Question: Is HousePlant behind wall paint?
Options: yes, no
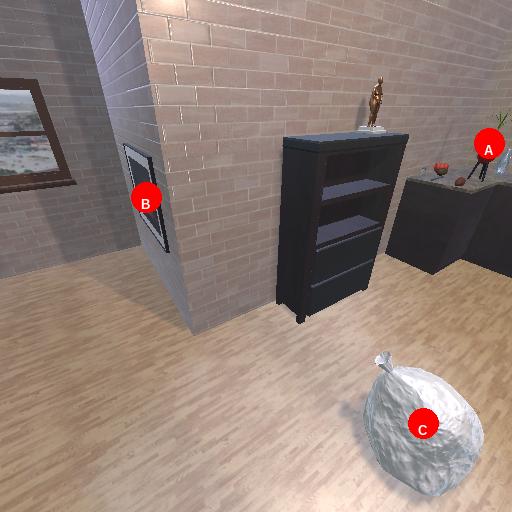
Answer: yes